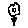
Label: flower